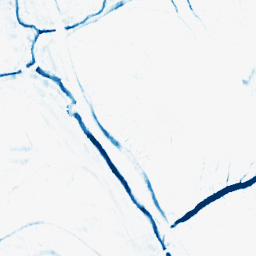
Category: morphological
Decomposition family: morphological_ellipse
Decomposition parameters: operation: closing
width: 10
height: 5
Upsampling method: cubic_mitchell
Upsampling parameters: scale: 4
Upsampling scale: 4